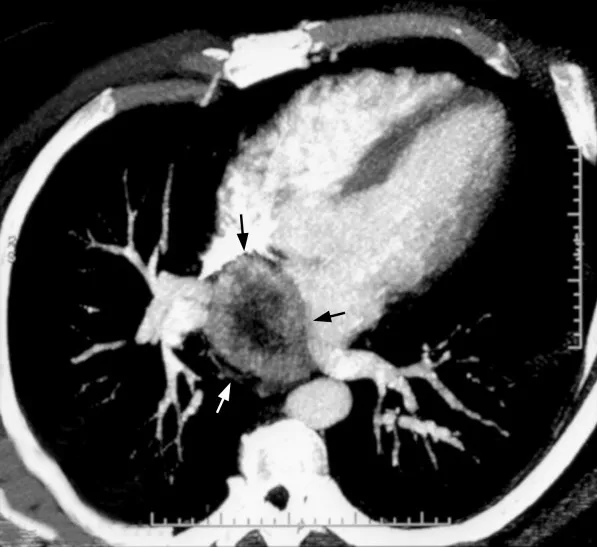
CT scan: image showing a solid and likely necrotic mass (arrows) extending posterior to the left atrium.
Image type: radiology (ct)